Question: Given the supply, demand, and route table for this logistics problem, what is the minimum total cost? Please provide the answer as an integer.
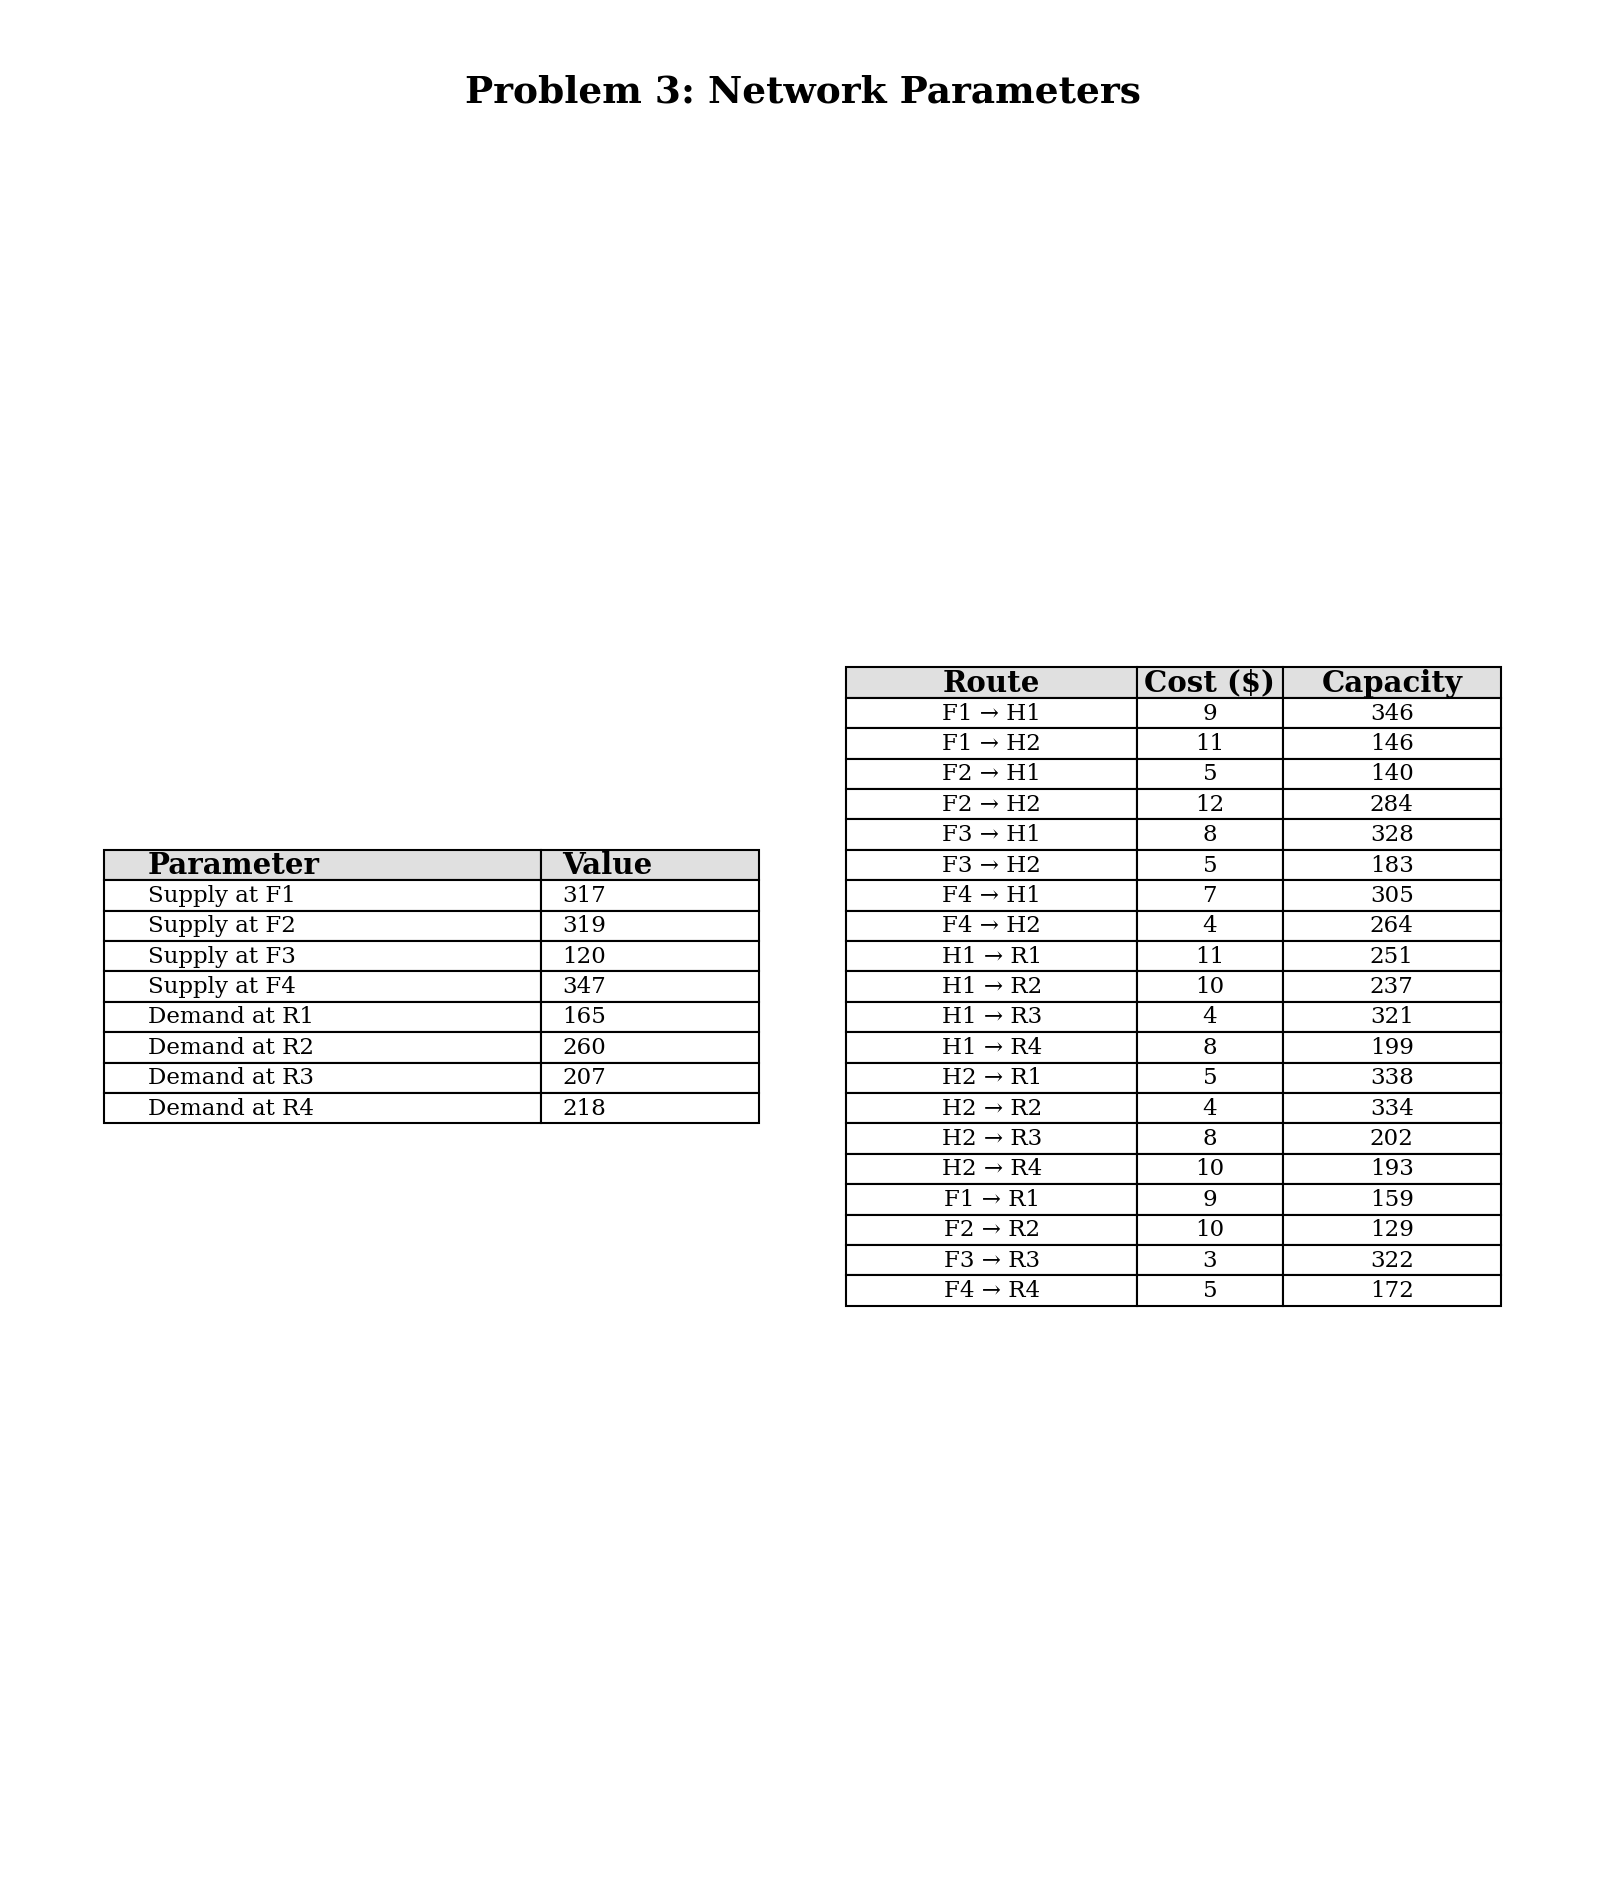
Answer: 6348